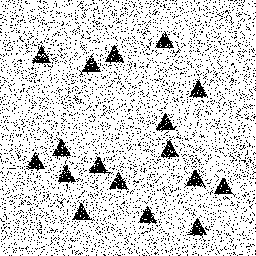
Squares: 0
Triangles: 17
Stars: 0
Total shapes: 17